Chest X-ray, PA view. Patient: 42 years old, sex F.
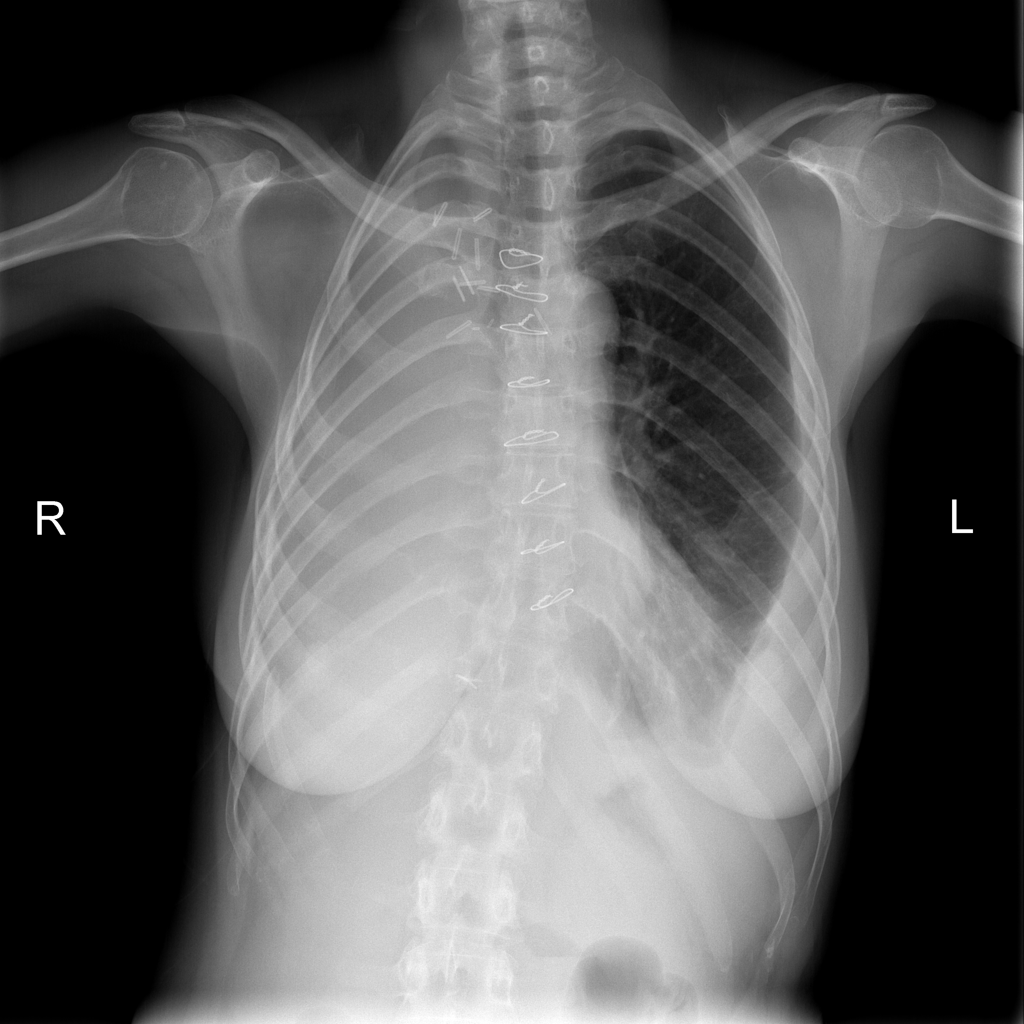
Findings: Effusion